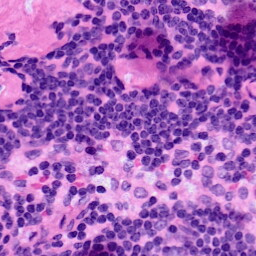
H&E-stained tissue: LymphNode